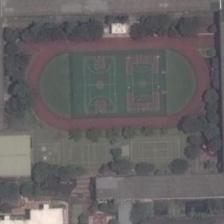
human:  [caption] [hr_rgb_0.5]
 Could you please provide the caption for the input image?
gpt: lush plants embrace the exercise yard next to the wide road, which includes football field, basketball fields and tennis courts .

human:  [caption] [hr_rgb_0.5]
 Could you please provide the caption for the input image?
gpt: a football field and a basketball field locate in a rectangular area .

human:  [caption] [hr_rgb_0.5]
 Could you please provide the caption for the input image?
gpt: a playground with two basketball fields in it is surrounded by many green trees and buildings .

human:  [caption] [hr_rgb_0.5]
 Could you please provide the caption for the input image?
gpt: several large buildings and some green trees are around a playground .

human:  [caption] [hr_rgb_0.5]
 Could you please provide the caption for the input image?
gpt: a playground with a basketball field in it and a tennis court is surrounded by many green trees and several long buildings .